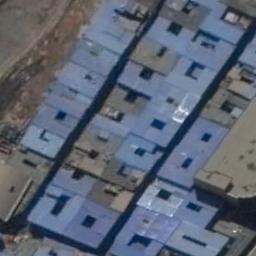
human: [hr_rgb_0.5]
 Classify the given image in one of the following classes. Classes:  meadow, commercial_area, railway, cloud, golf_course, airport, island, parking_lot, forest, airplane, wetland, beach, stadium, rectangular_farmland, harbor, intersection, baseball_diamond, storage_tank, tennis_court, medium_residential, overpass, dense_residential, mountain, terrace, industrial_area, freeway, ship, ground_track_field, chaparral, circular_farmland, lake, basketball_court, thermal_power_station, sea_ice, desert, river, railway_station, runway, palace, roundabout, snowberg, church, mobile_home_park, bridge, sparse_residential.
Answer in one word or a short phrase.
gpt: industrial_area